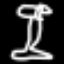
Label: hourglass